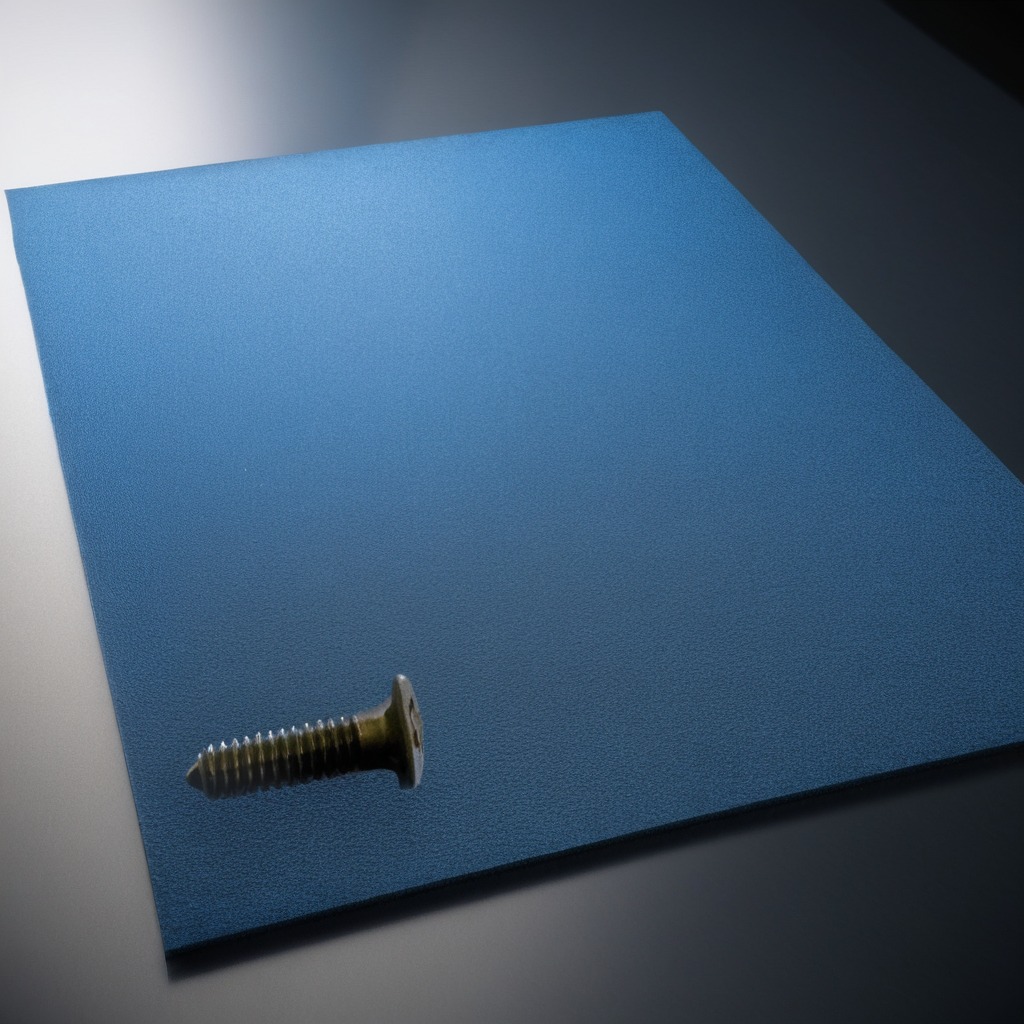
A metal screw lies on a clean granite tabletop covered with a blue rubber mat inside a workshop under bright overhead lighting crisp shadows high clarity worn but beneath the mat